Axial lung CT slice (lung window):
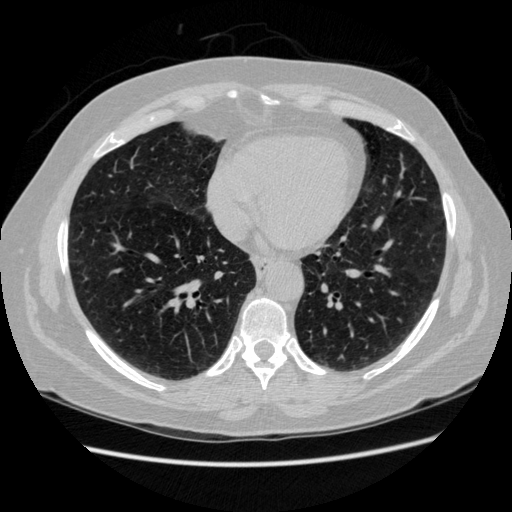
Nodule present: no